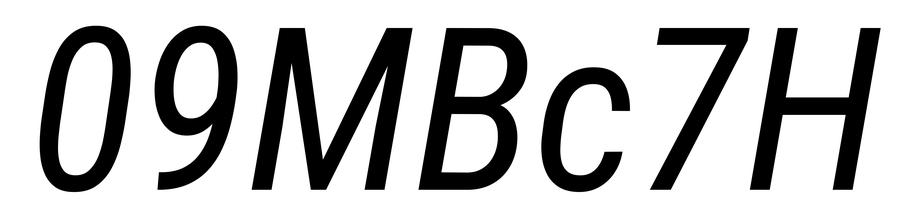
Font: Roboto-Italic_Condensed_Italic